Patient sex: M
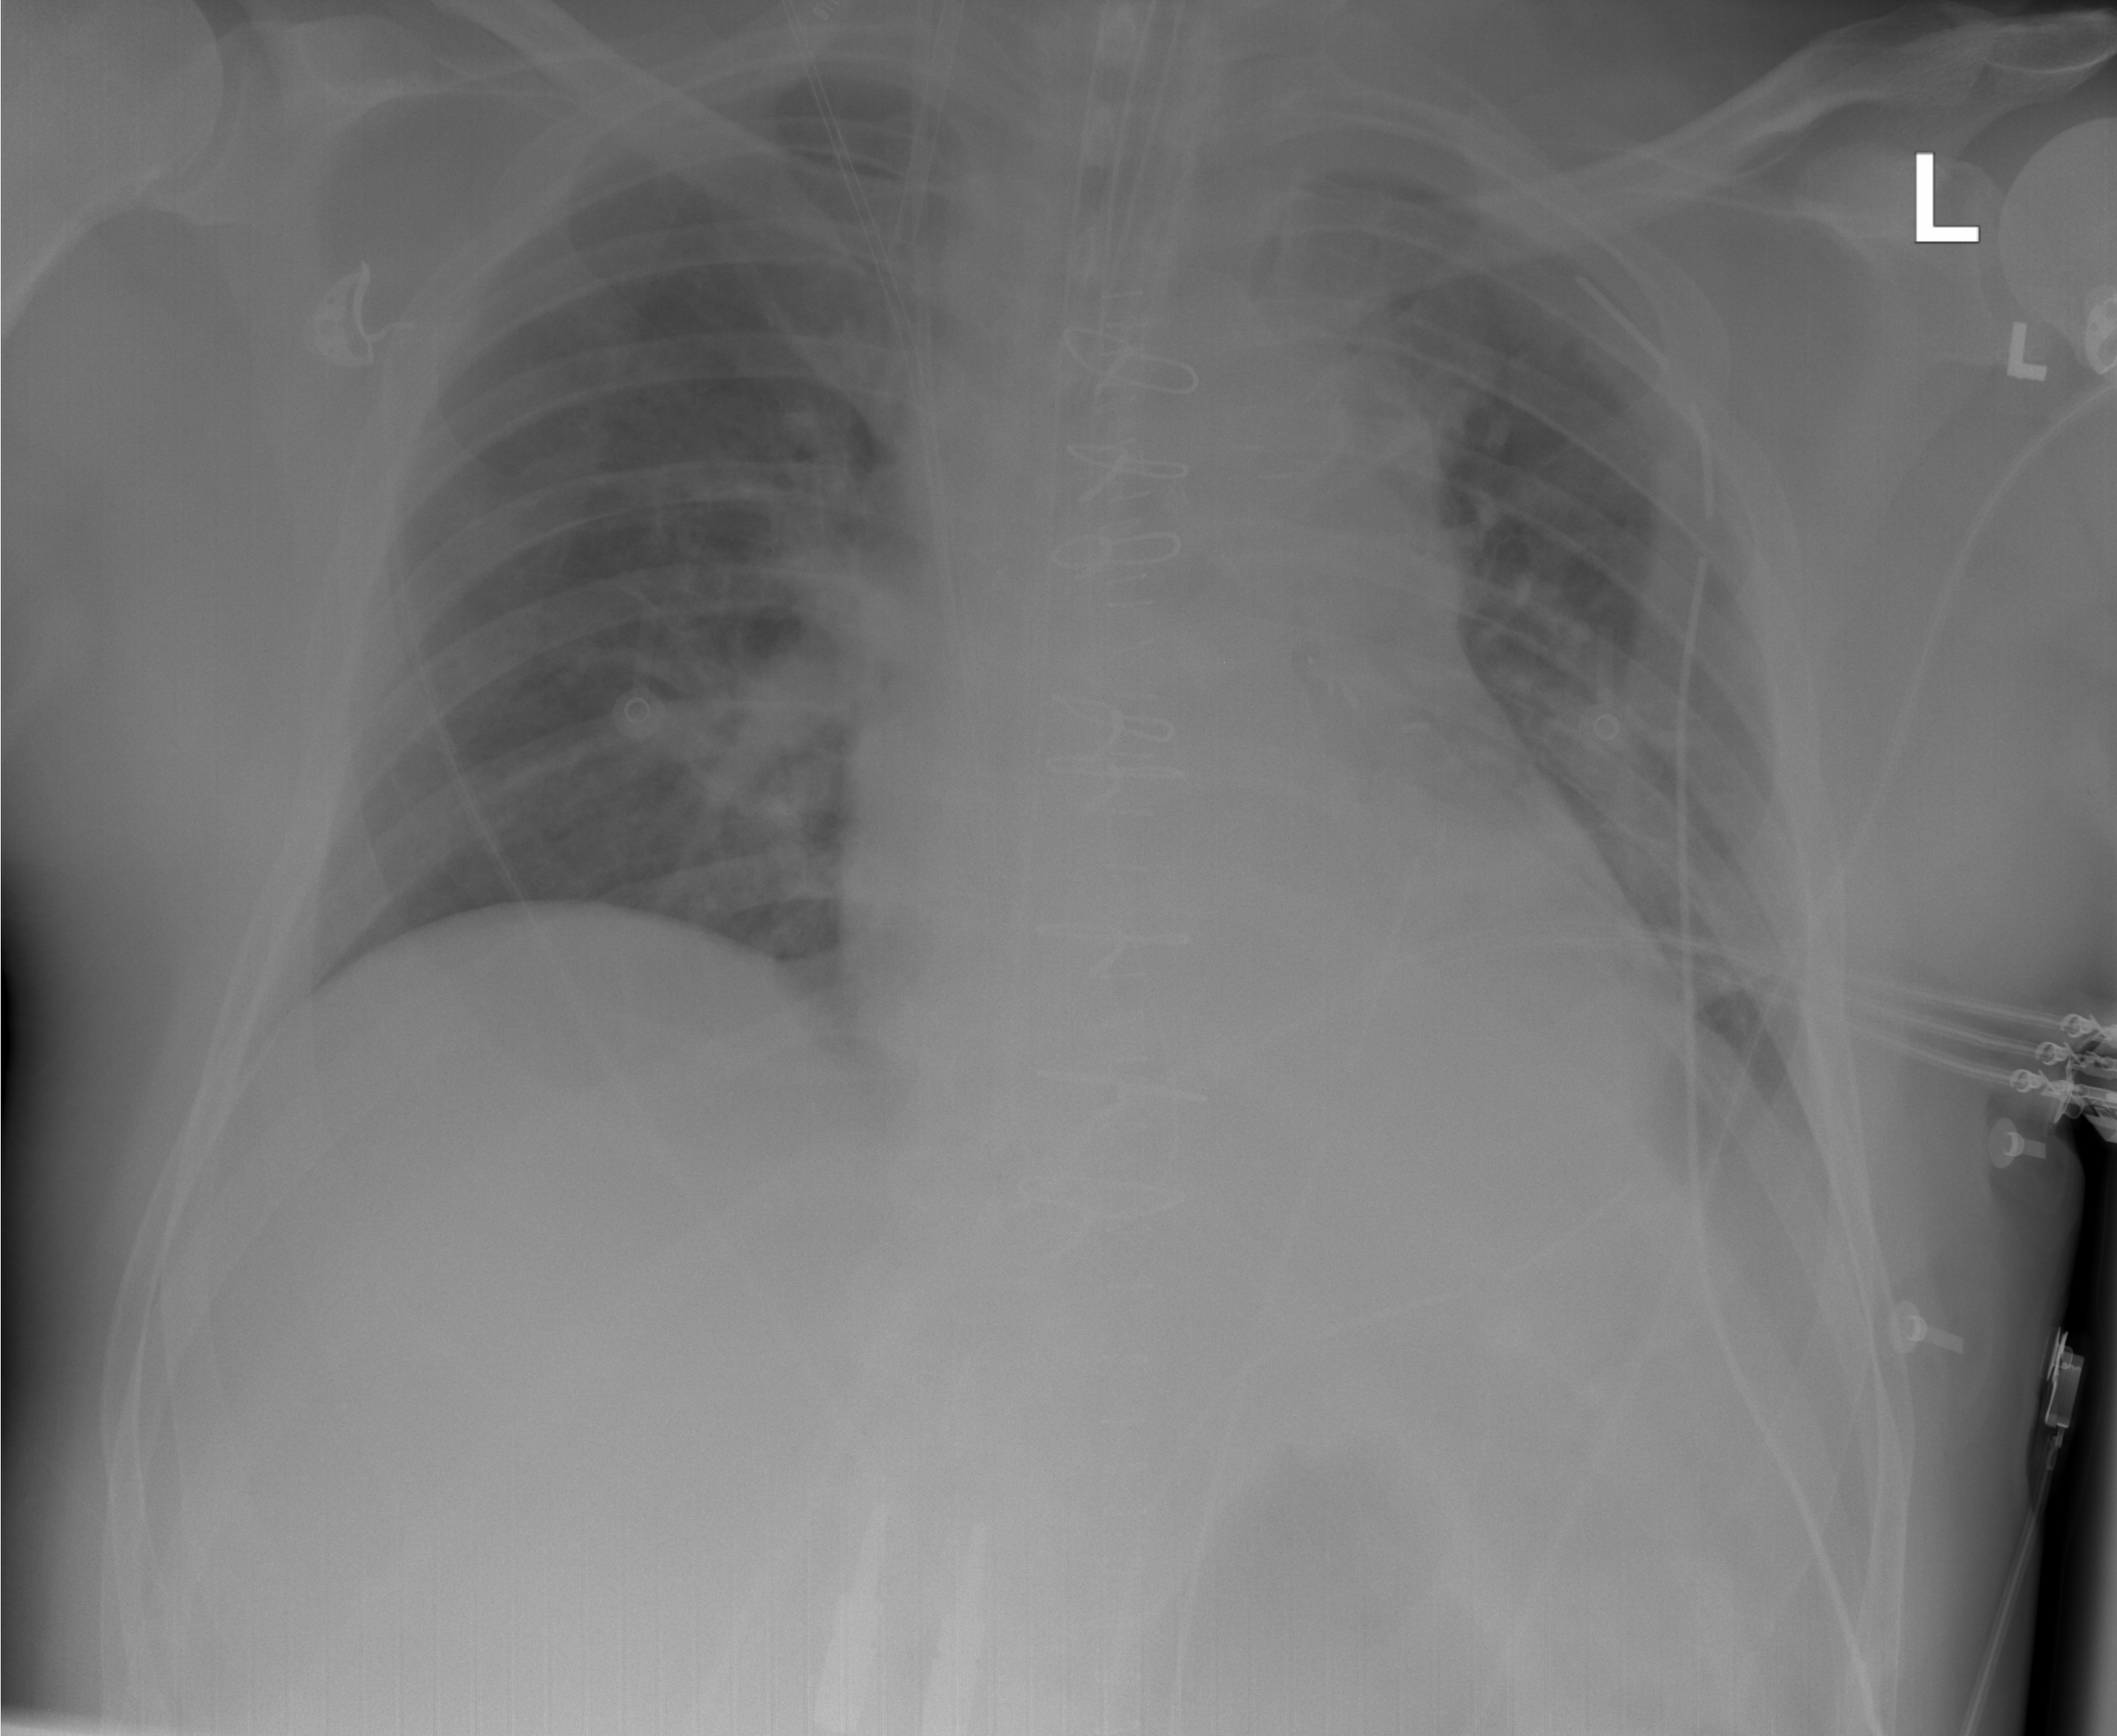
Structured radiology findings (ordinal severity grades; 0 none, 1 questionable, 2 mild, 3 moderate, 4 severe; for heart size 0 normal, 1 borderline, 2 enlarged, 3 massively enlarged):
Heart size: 2
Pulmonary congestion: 2
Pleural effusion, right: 0
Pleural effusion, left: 0
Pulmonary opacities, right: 0
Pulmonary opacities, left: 0
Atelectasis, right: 2
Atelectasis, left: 2